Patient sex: M
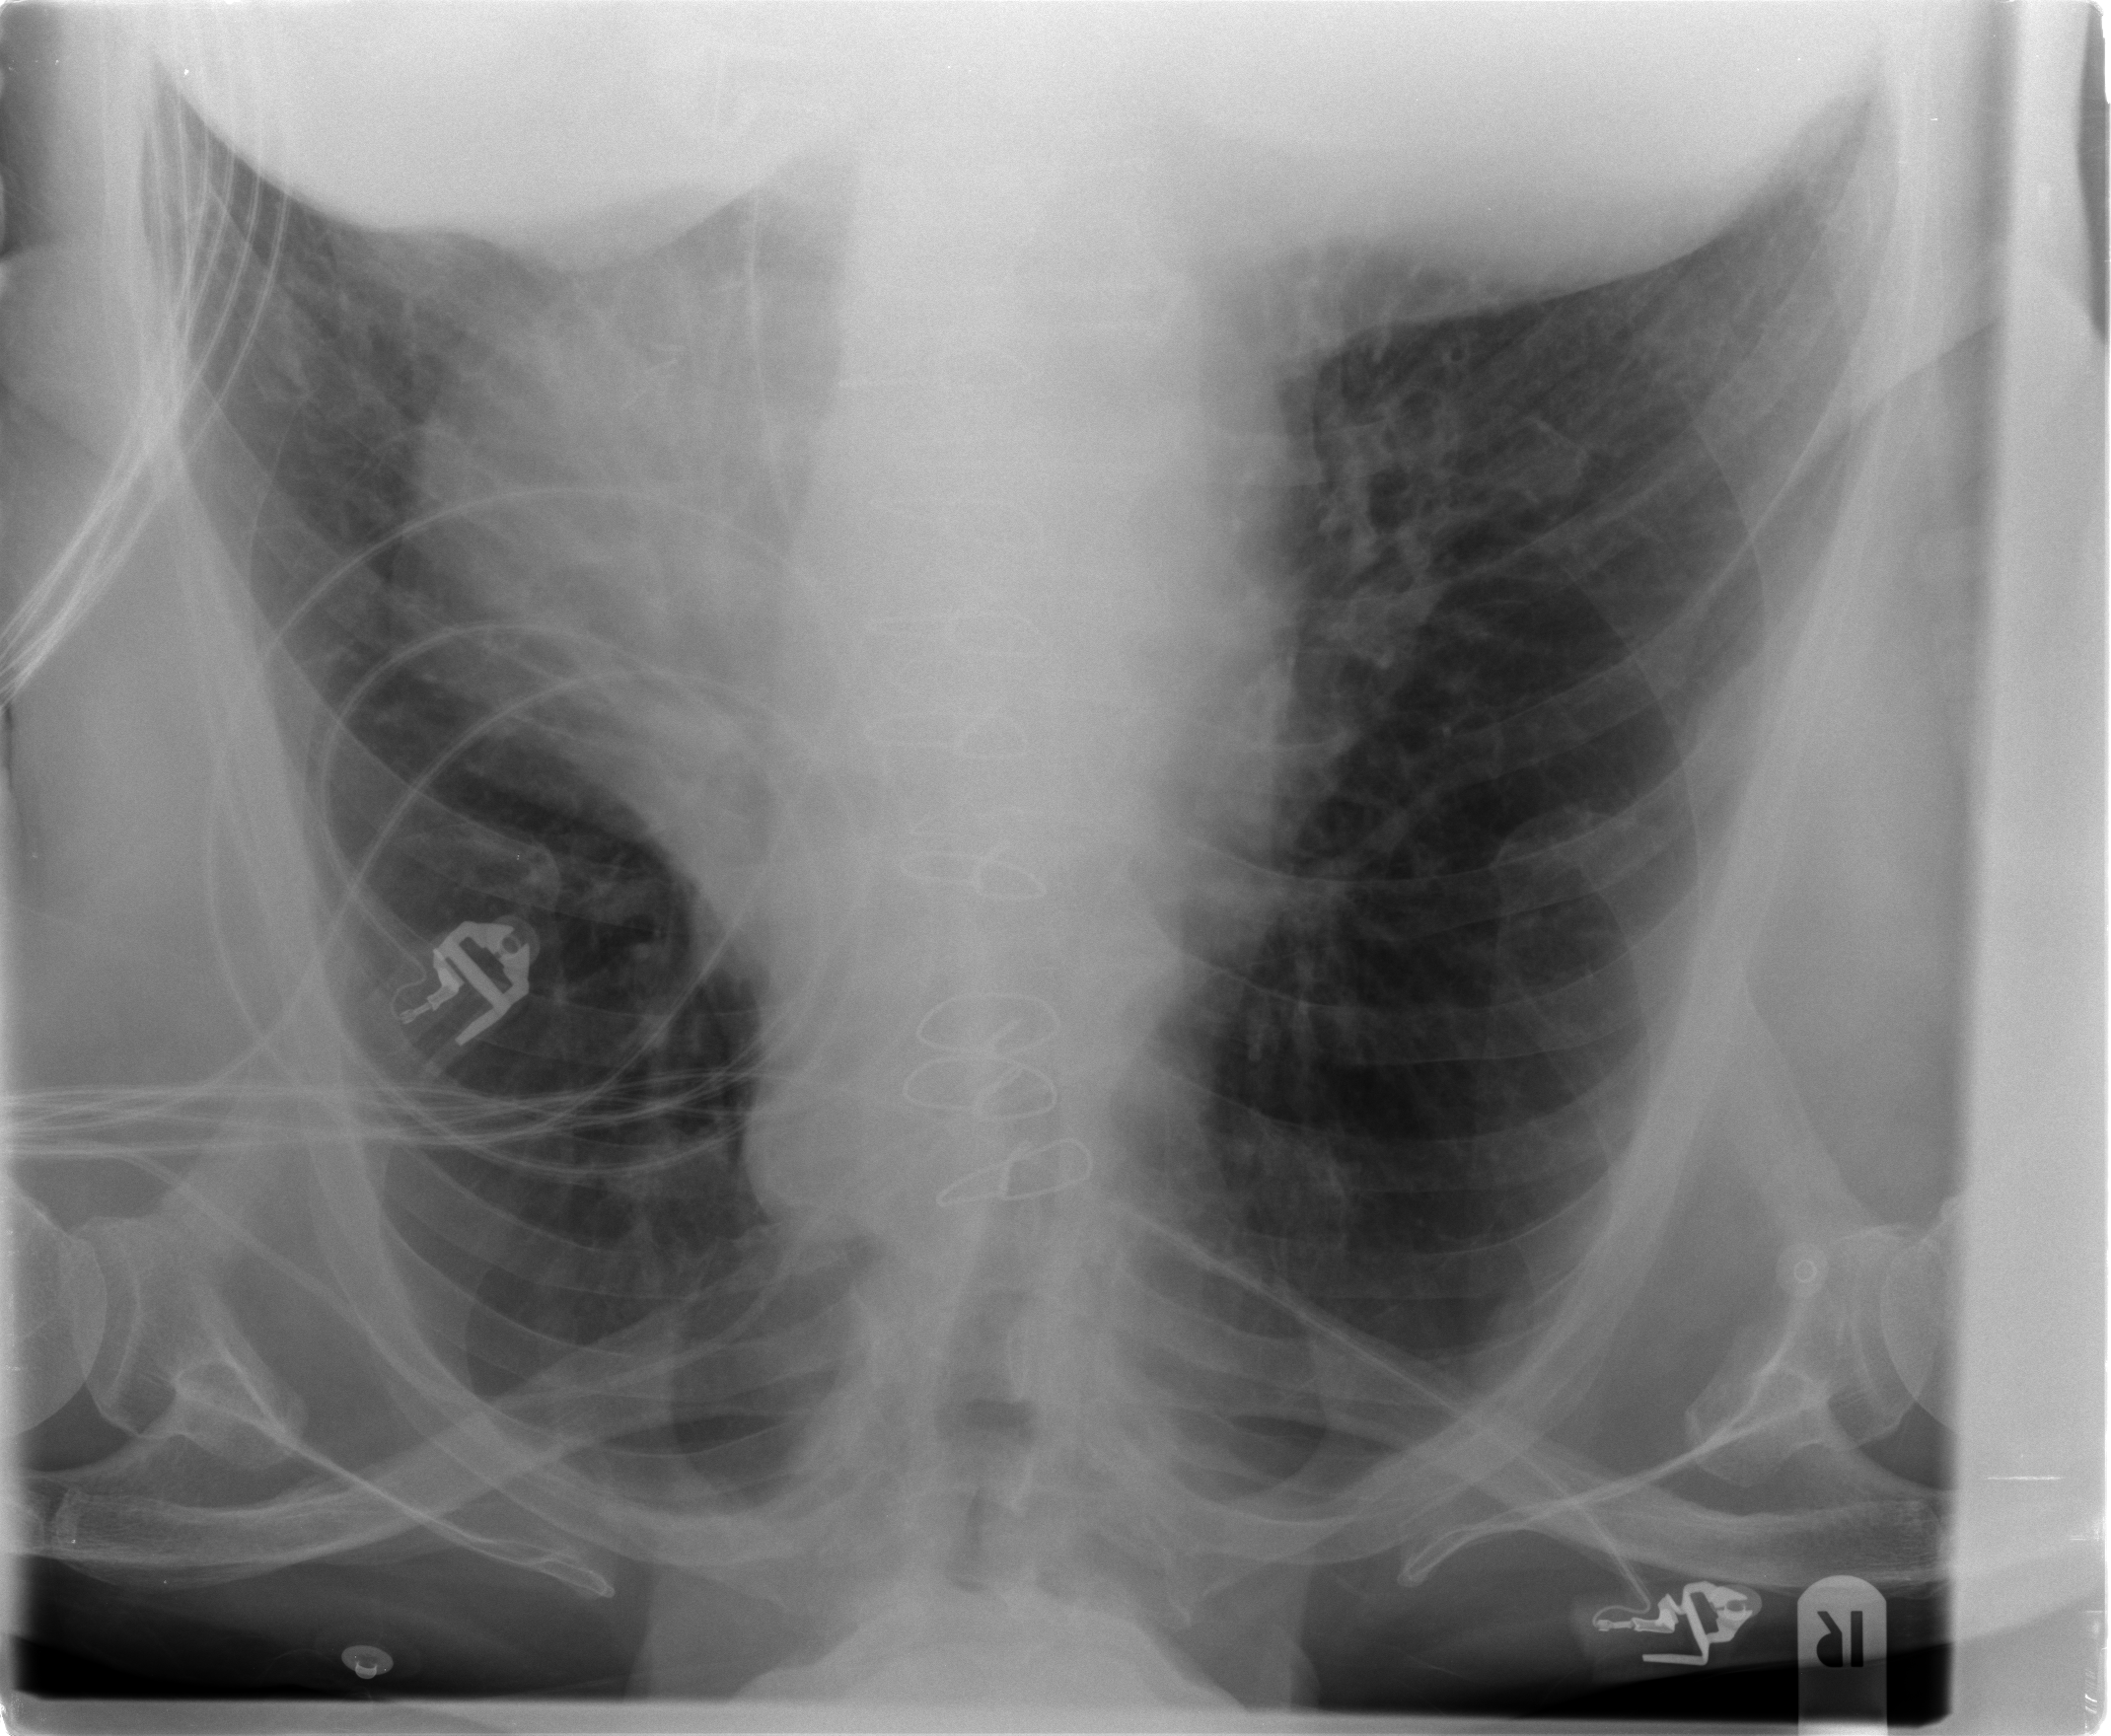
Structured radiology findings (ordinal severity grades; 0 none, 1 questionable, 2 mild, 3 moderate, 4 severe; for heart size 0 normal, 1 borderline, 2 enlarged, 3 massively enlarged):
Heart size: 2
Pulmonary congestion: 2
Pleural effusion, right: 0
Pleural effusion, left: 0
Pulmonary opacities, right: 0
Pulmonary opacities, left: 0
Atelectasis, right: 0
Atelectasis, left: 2